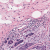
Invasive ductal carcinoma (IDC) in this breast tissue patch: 1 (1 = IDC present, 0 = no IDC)